Question: I have a gridview that is bound to an ObjectDataSource, which retrieves records from a database to display in the gridview. The procedure for returning the records takes in a search string and displays the relevant results. However when there are no results from the database, I get an empty gridview with the page numbers along the bottom, as if it returned all the records from the database, as shown in the pic below:

I have set both the EmptyDataText and EmptyDataTemplate properties, but they do not show when there are no results.
Anyone know what's going on here?
Here's the asp for the ObjectDataSource and GridView:
'''
<asp:ObjectDataSource ID="ObjectDataSource1" runat="server" EnablePaging="True" SelectCountMethod="GetUsersCount"
SelectMethod="GetUsers" SortParameterName="sortColumn" TypeName="WebsiteBuilder.Core.UUser"
OnSelecting="ObjectDataSource1_Selecting">
<SelectParameters>
<asp:Parameter Name="searchExpression" Type="String" DefaultValue="" />
</SelectParameters>
</asp:ObjectDataSource>
<asp:GridView ID="grdUsers" runat="server" CssClass="grdUsers" AutoGenerateColumns="false"
OnDataBound="grdUsers_DataBound" DataSourceID="ObjectDataSource1" AllowPaging="true"
AllowSorting="true" OnRowCommand="grdUsers_RowCommand" PageSize="5" EmptyDataText="No Results">
<PagerSettings FirstPageText="First" LastPageText="Last" Mode="NumericFirstLast"
PageButtonCount="5" Position="Bottom" />
<PagerStyle CssClass="pagination" HorizontalAlign="Center" VerticalAlign="Middle" />
<EmptyDataTemplate>No Results</EmptyDataTemplate>'
'''
Here is the code for the selecting event:
'''
protected void ObjectDataSource1_Selecting(object sender, ObjectDataSourceSelectingEventArgs e)
{
if (!String.IsNullOrEmpty(this.txtSearchBox.Text))
{
e.InputParameters["searchExpression"] = "%" + this.txtSearchBox.Text + "%";
}
else return;
}
'''
And the code for fetching the data:
'''
cmd.AddParameter("searchExpression", searchExpression);
cmd.AddParameter("sortExpression", sortColumn);
cmd.AddParameter("startRowIndex", startRowIndex);
cmd.AddParameter("maximumRows", maximumRows);
DataSet ds = new DataSet();
SqlDataAdapter da = new SqlDataAdapter(cmd);
da.Fill(ds);
DataTable dt = ds.Tables[0];
int i = dt.Rows.Count;
return ds.Tables[0];
'''
When I check i in debug the value is 0. My question is why the gridview is not showing the EmptyDataTemplate and why it is still showing multiple page numbers when there are no rows.
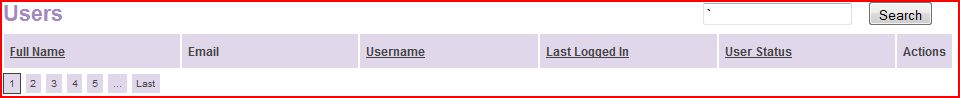
Answer: I would just bind the empty result set to the GridView, and then use the OnDataBound event to perform the appropriate logic, i.e. hide the GridView, display a "No Results" label, etc.